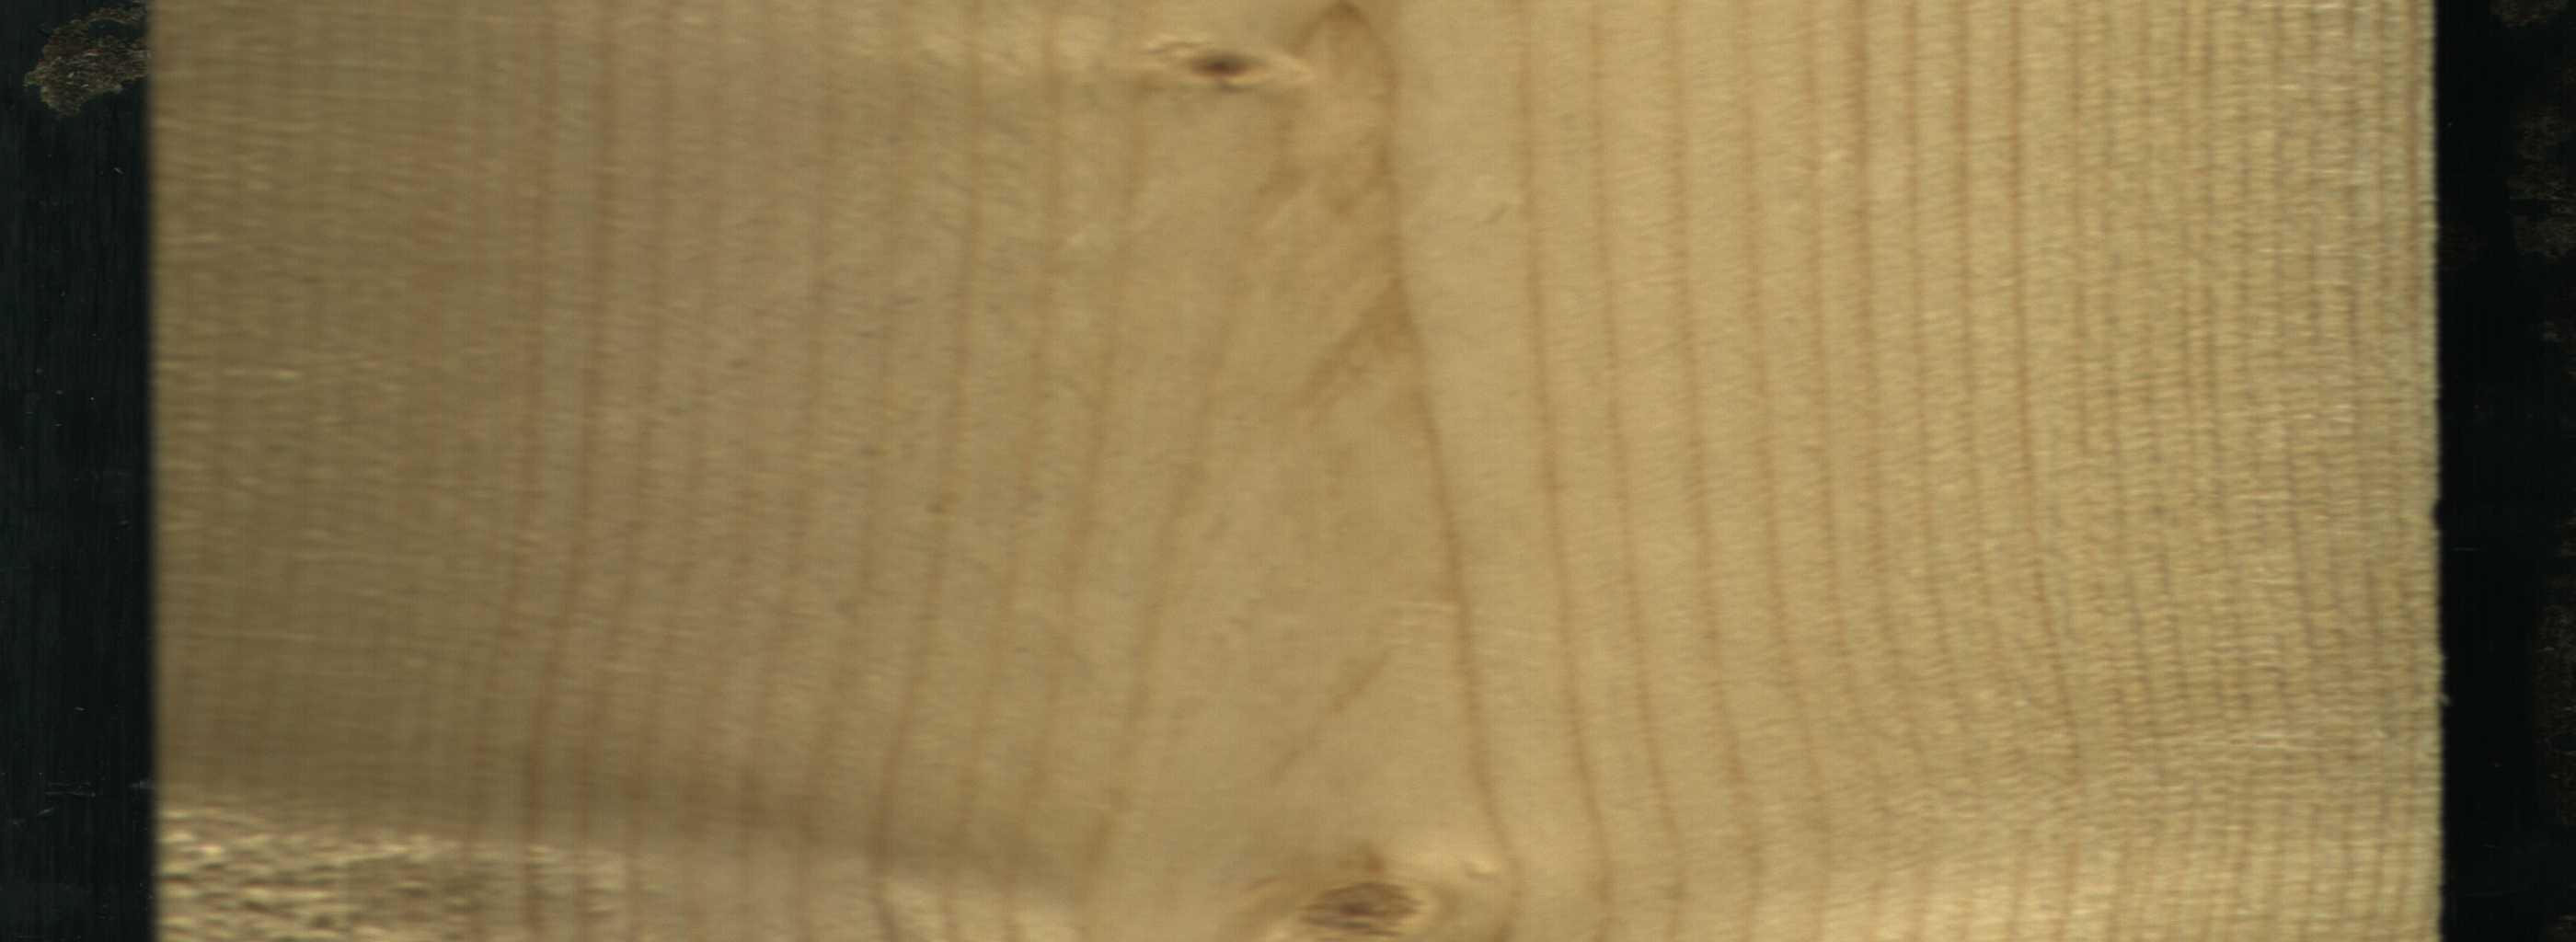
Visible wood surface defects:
Live_Knot
Live_Knot